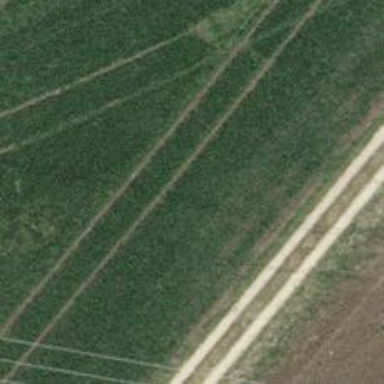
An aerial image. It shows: Gravel track with track type of grade3.